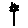
Label: flower